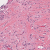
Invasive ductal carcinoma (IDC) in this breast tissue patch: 1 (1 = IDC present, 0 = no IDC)